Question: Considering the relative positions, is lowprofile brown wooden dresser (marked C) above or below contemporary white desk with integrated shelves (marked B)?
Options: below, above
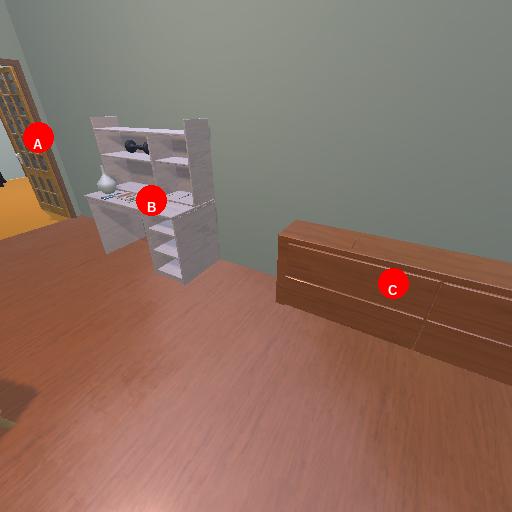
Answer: below